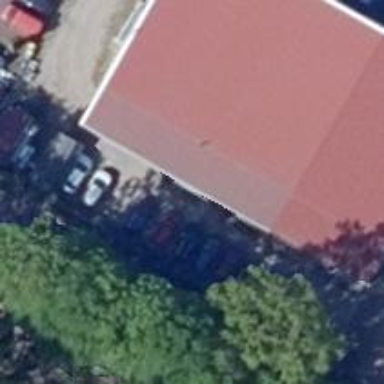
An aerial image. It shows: Close-up view of roof of building.